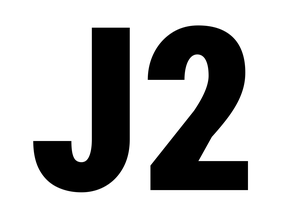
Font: Roboto_Condensed_Black